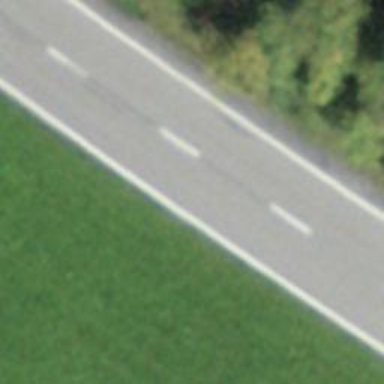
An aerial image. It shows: Primary highway.